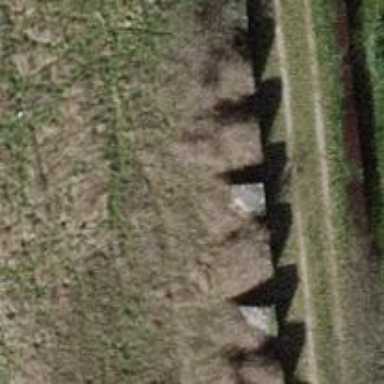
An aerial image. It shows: Block barrier.